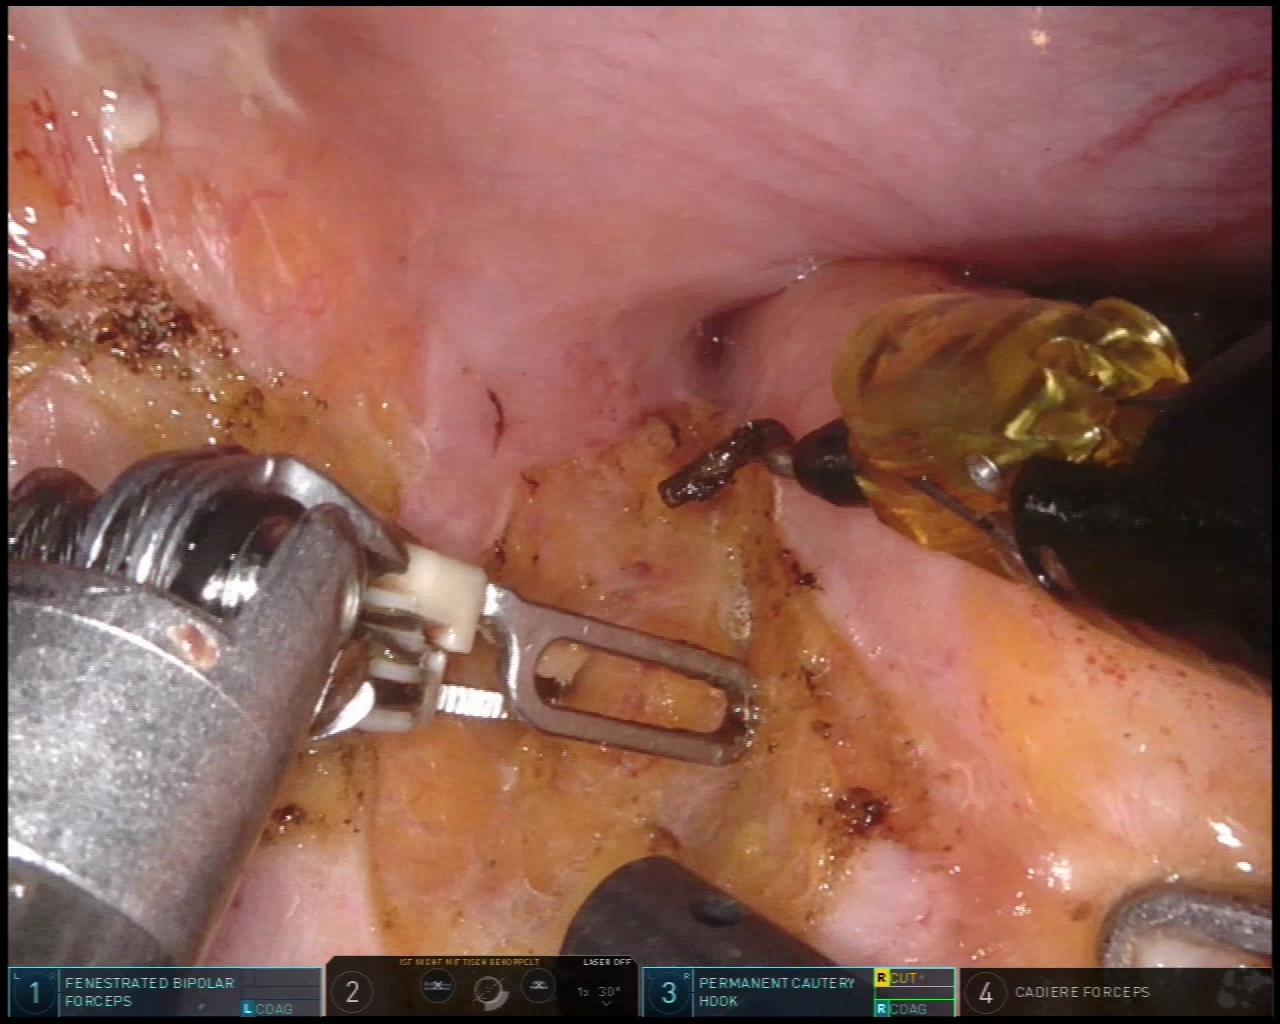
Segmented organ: abdominal_wall
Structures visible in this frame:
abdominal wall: yes
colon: yes
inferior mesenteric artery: no
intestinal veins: no
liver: no
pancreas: no
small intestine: no
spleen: no
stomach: no
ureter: no
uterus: no
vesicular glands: no